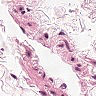
Metastatic tissue present: no